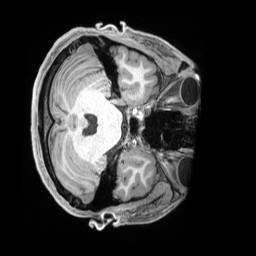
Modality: T1w
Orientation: axial
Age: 25
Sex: male
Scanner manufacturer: siemens
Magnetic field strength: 3 T
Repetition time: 2.4 s
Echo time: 0.00226 s